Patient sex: M
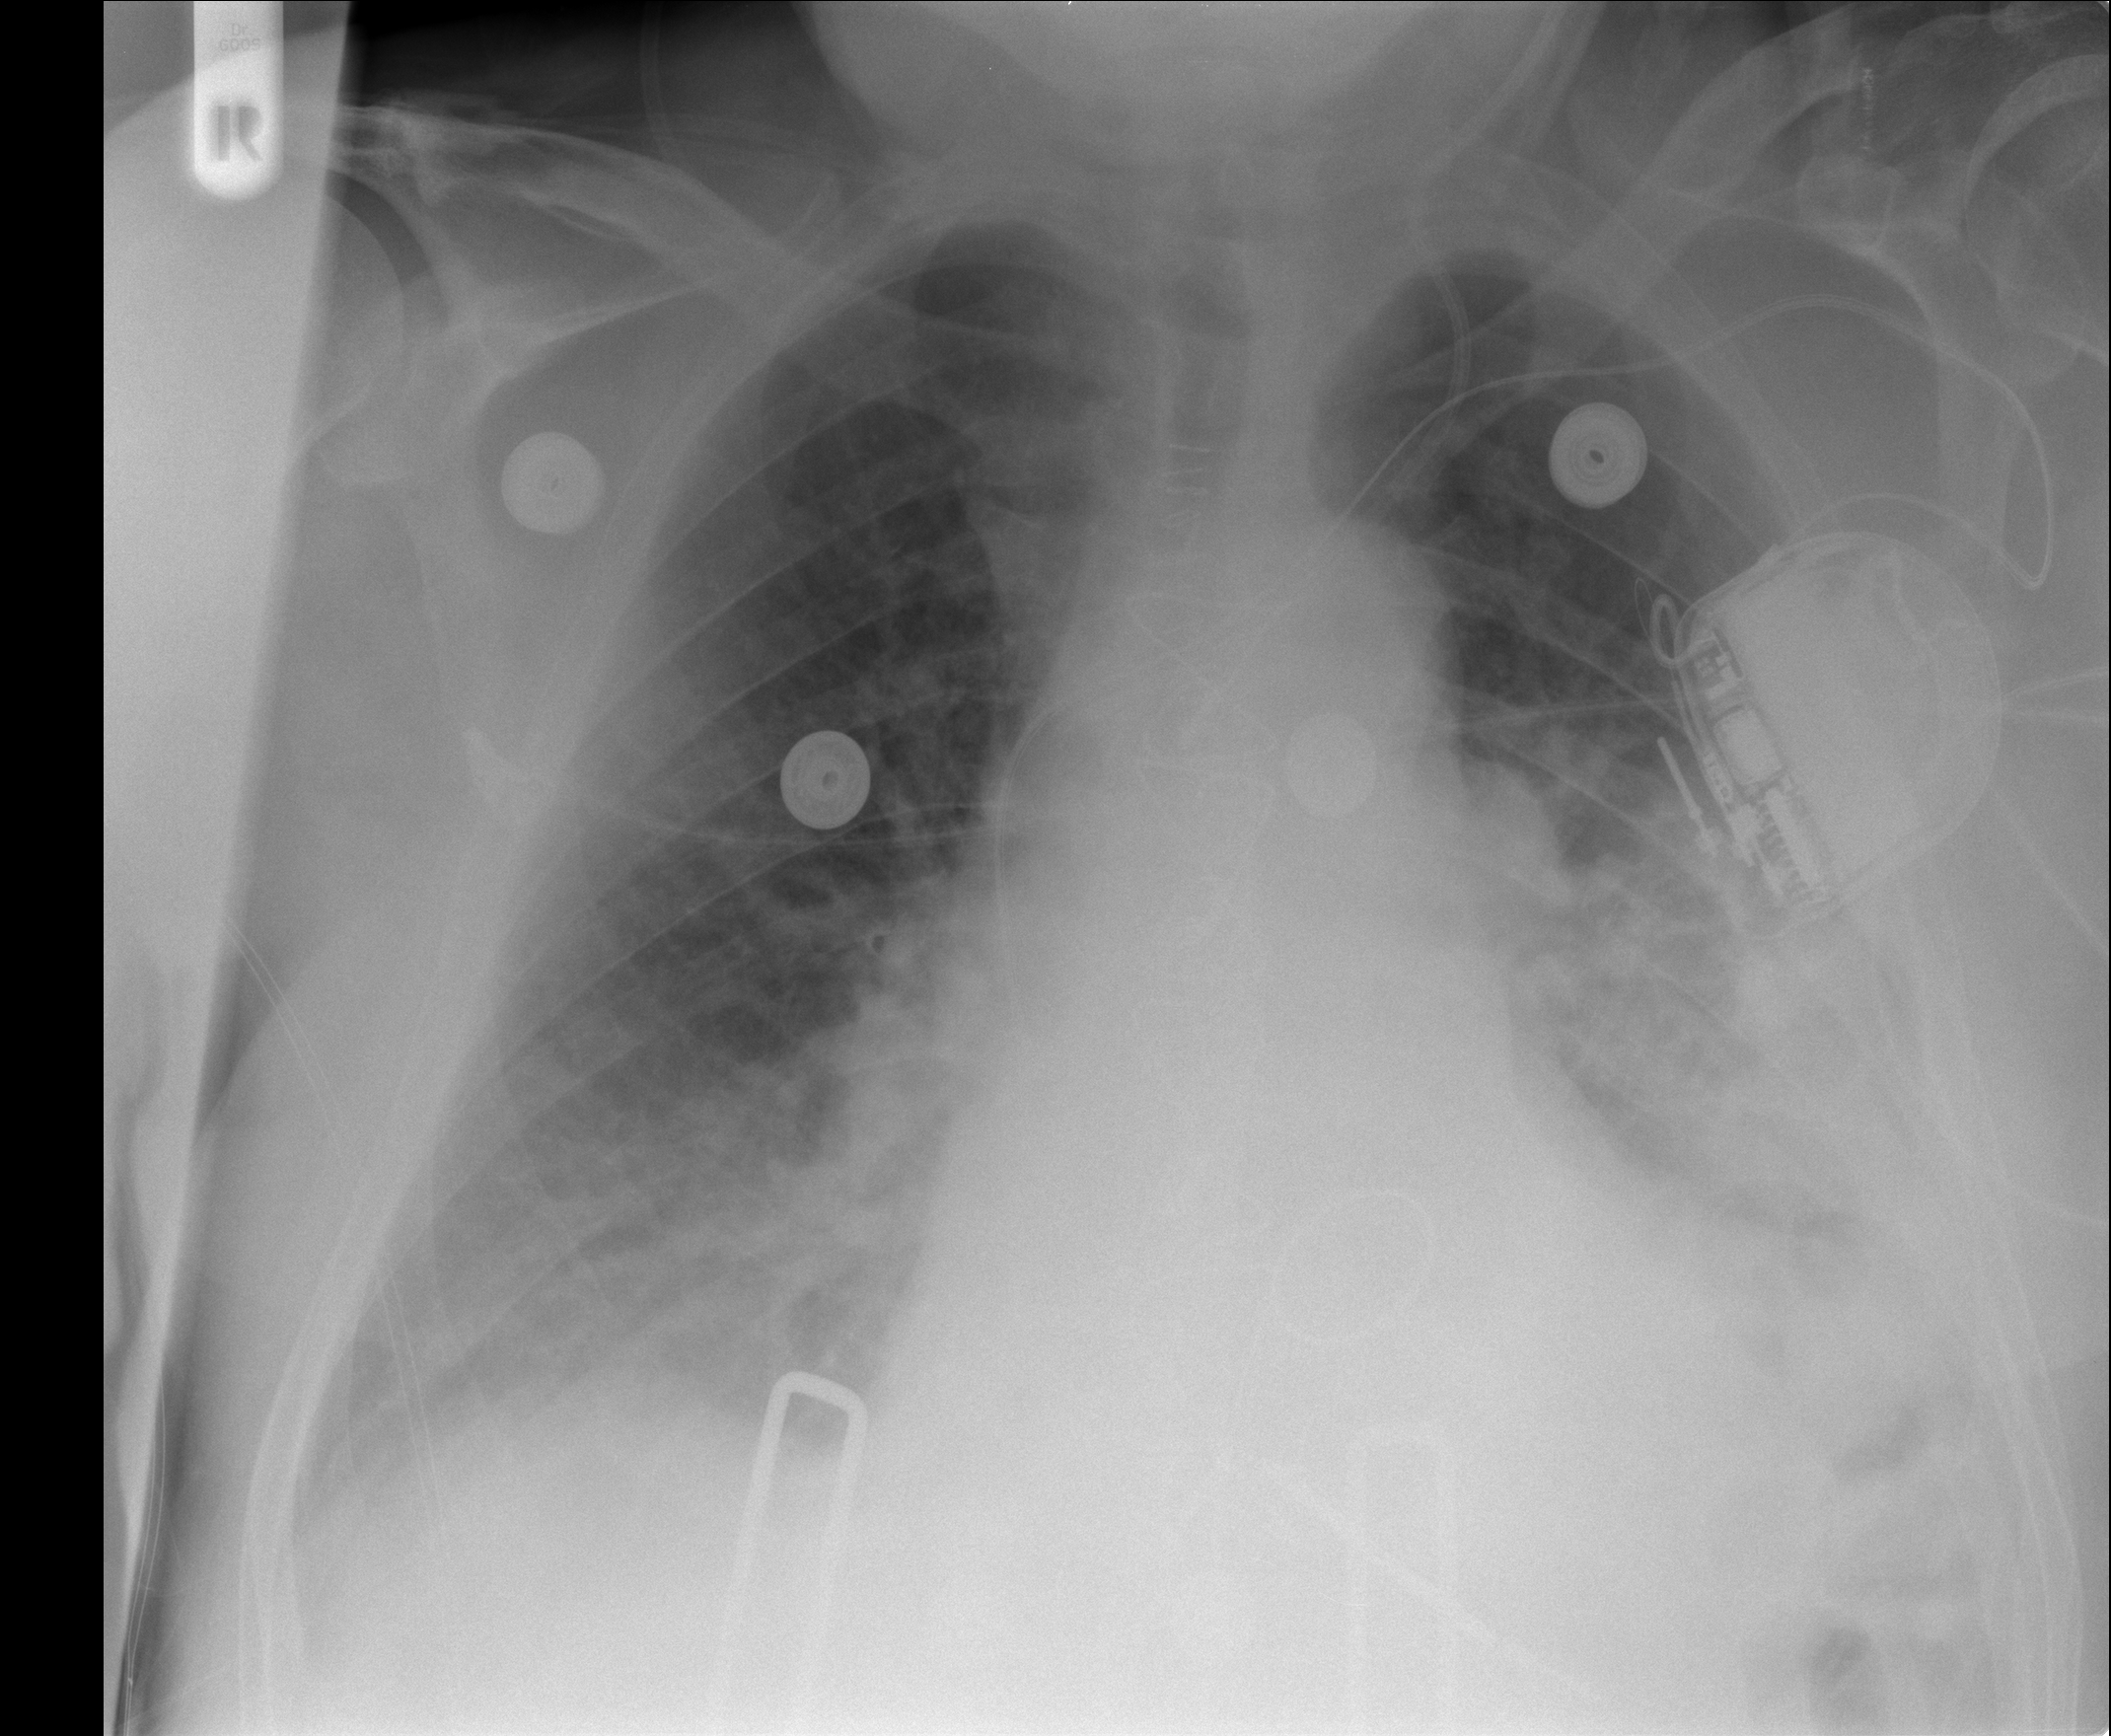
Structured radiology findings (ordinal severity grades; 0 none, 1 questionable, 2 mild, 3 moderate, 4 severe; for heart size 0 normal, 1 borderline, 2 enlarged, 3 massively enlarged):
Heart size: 1
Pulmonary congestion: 0
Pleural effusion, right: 0
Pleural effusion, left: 3
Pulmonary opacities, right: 0
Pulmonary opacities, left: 1
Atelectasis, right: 0
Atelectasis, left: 2